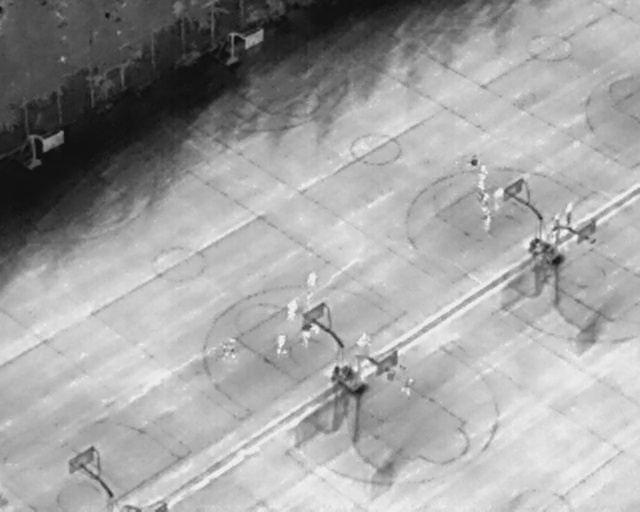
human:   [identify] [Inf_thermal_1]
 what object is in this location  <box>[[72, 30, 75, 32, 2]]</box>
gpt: <ref>1 small person at the right</ref>